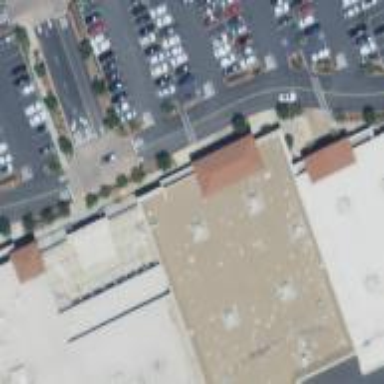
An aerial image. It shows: Department store building.